You are looking at the wavelet scalogram of a bearing's acceleration signal. Diagnose the bearing from this image, choosing from: normal, inner_race, outer_race, ball.
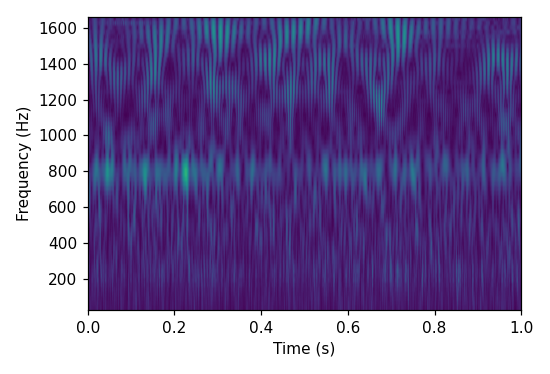
Answer: normal